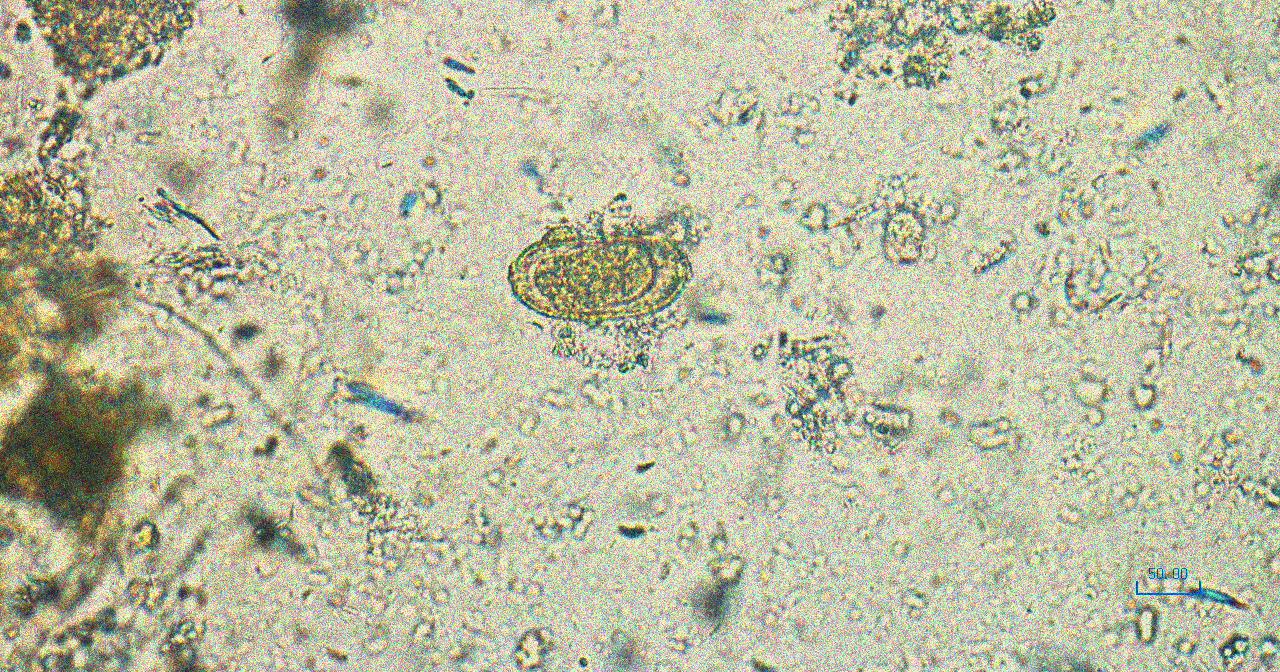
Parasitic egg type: Capillaria philippinensis